Interaction volume radius: 5 \u00c5
Interaction volume height: 25 \u00c5
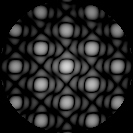
Disorder parameter: 0.01422